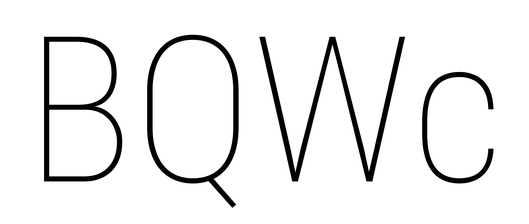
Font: Roboto_Condensed_Thin